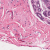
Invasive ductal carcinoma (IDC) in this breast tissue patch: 0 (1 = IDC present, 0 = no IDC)